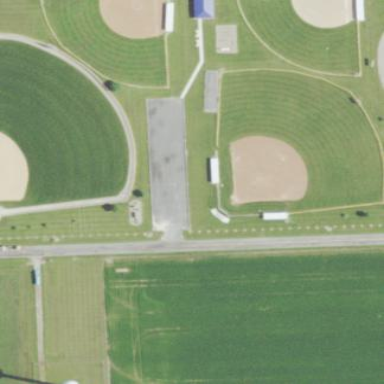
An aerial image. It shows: Baseball pitch for leisure land.